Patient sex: M
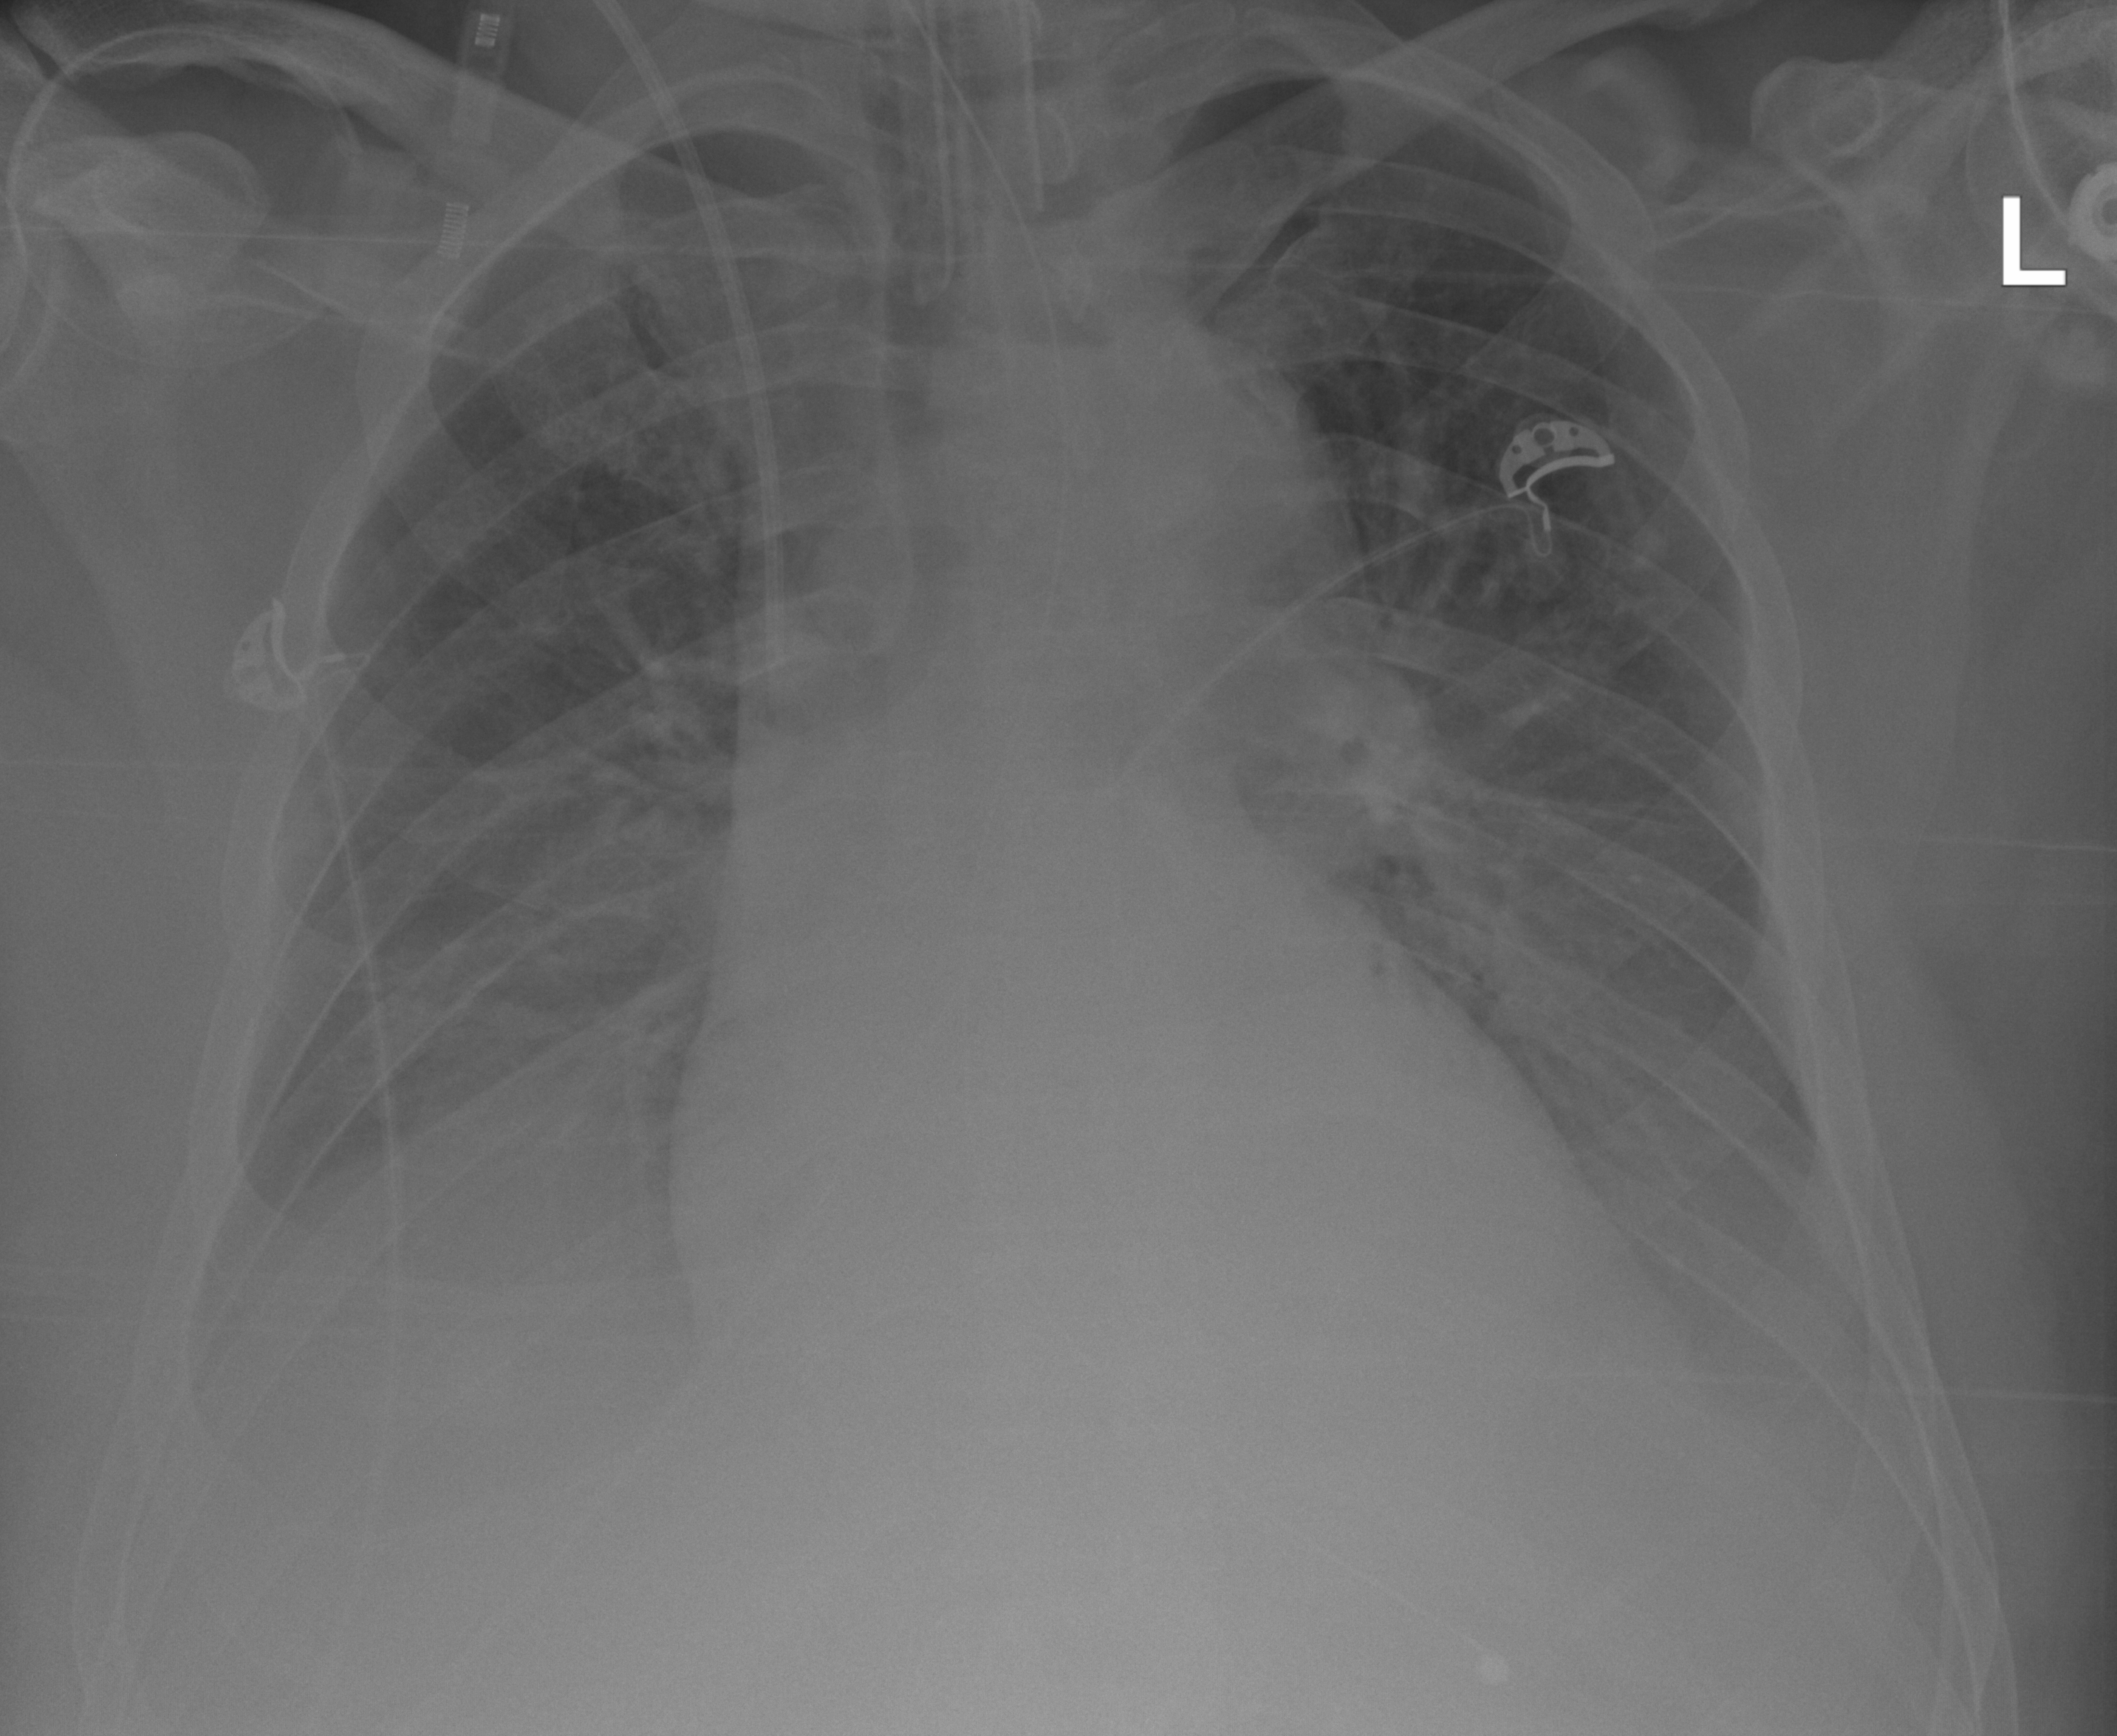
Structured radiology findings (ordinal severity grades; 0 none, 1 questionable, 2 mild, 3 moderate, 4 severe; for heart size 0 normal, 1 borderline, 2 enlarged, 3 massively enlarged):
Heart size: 0
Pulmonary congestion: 0
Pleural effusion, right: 2
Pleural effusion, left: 2
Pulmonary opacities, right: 0
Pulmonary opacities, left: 0
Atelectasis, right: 0
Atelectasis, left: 0